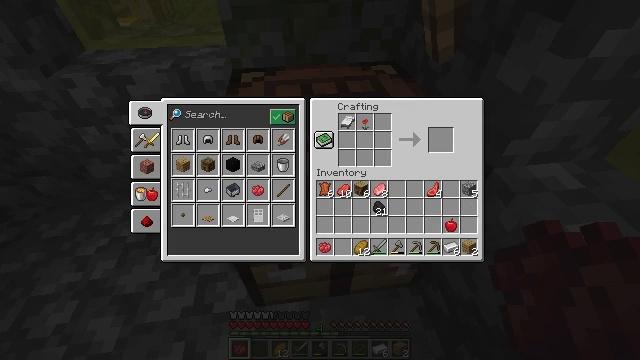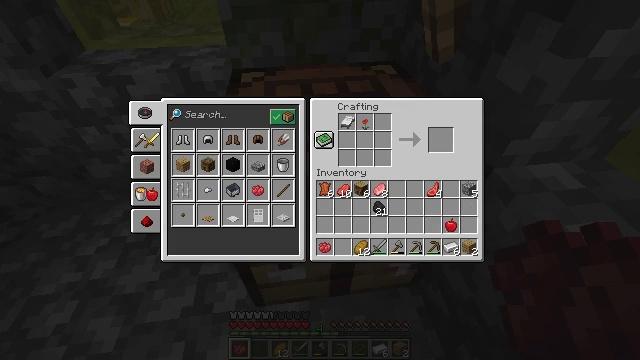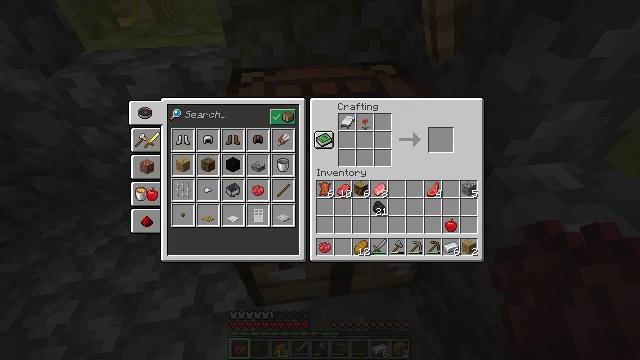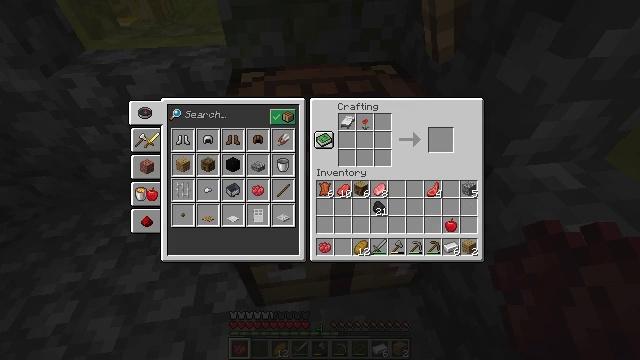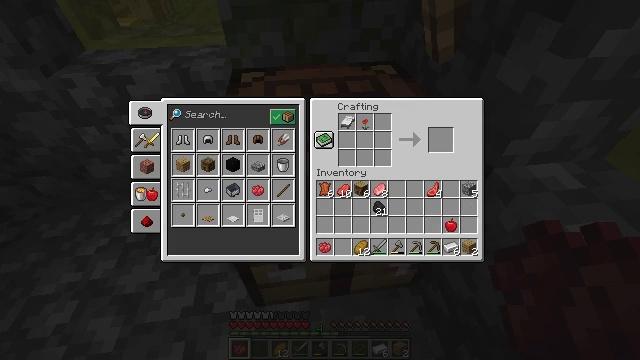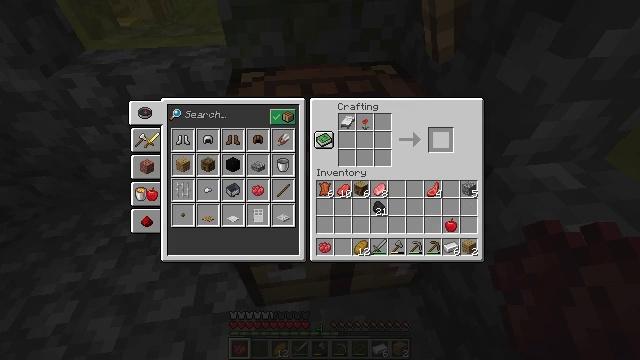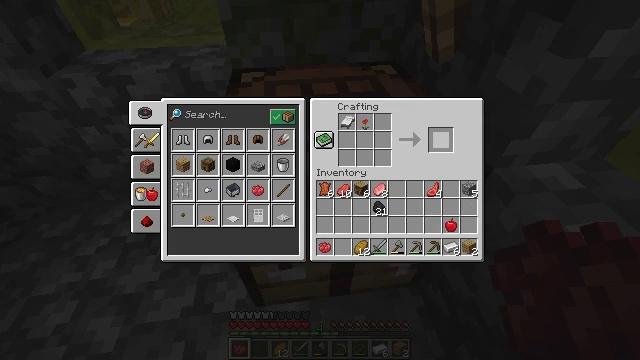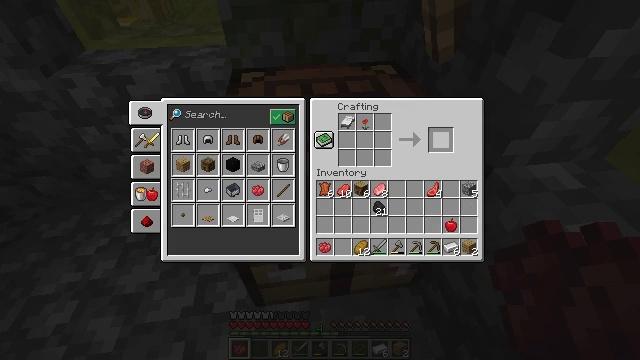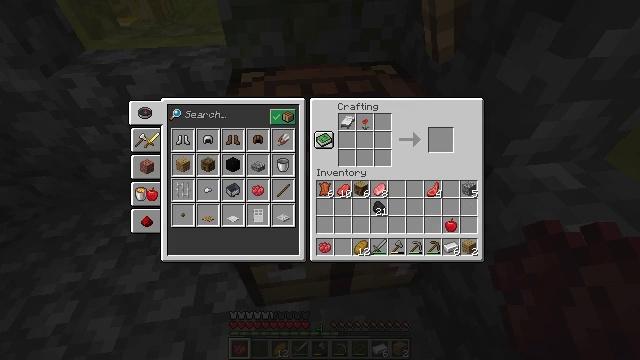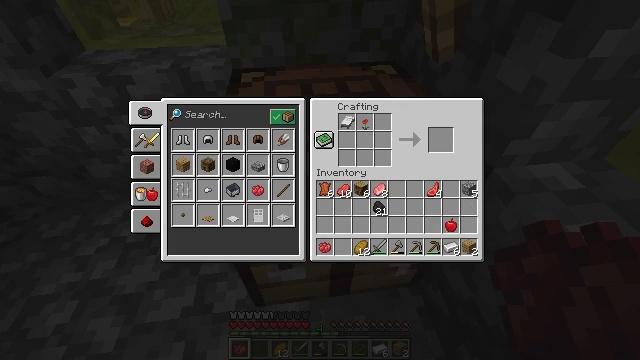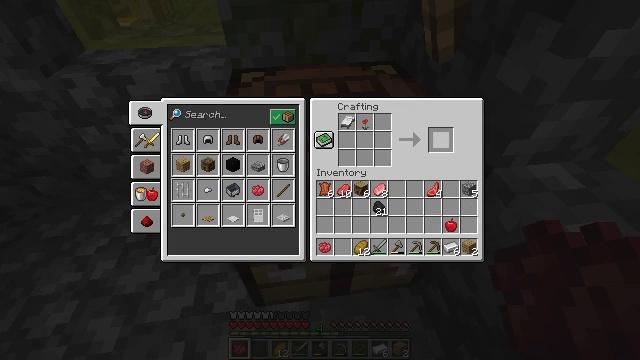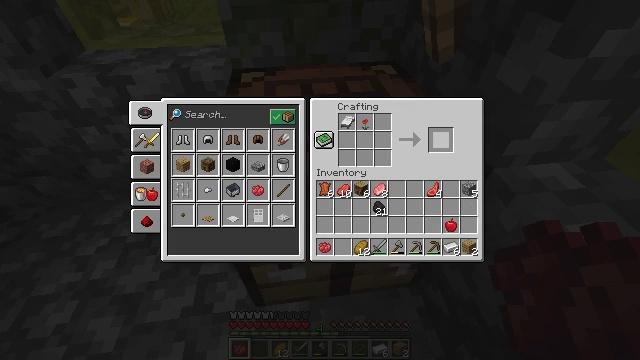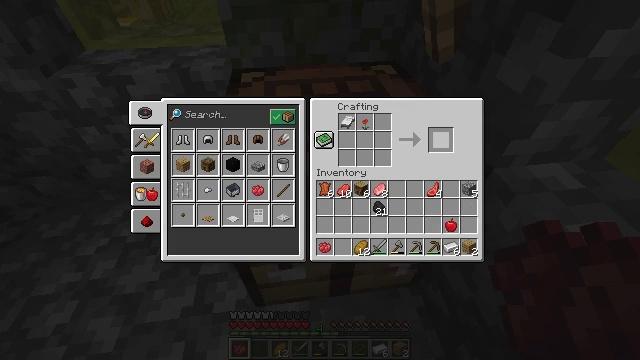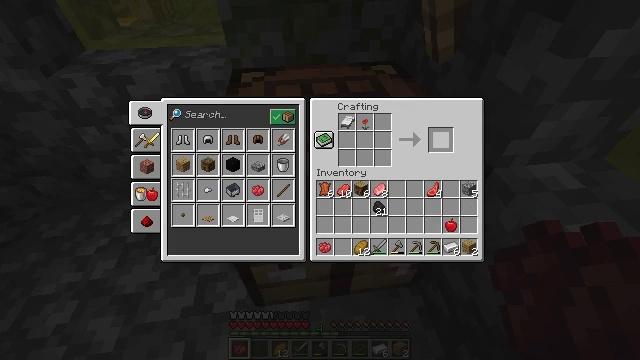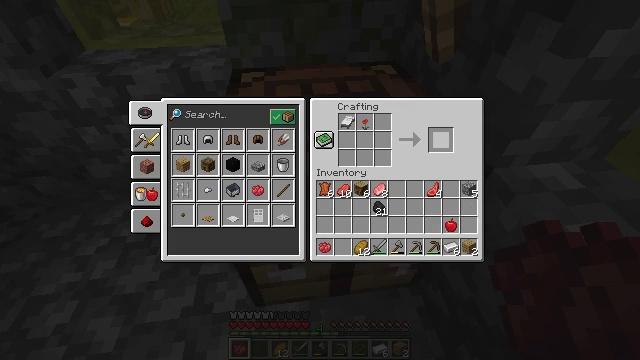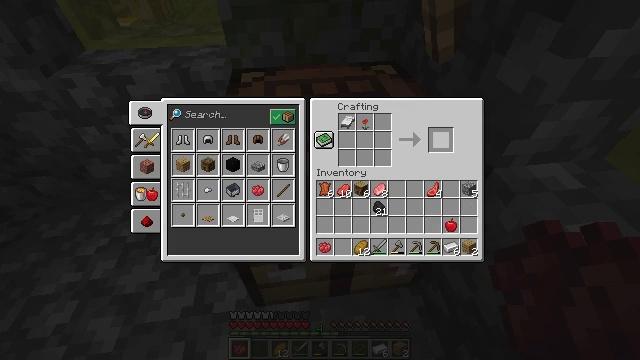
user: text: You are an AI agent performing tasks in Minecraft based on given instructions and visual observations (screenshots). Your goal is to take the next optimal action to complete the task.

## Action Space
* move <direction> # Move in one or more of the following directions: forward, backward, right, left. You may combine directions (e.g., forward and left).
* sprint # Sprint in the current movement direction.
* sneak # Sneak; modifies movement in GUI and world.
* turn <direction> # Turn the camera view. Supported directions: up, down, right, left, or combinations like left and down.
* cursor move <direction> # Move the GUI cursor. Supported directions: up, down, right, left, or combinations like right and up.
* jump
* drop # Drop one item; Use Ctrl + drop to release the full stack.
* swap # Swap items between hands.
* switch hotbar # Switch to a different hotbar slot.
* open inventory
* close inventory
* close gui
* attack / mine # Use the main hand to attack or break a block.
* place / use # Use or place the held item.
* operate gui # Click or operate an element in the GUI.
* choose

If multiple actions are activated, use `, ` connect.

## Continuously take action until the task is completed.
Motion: motion action
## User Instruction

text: Craft a red bed on the crafting table.
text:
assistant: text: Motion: sneak
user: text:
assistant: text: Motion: sneak
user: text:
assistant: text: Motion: sneak
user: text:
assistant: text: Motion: sneak
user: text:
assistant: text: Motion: sneak
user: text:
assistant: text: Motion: sneak
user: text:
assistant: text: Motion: sneak, cursor move left
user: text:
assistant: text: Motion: sneak
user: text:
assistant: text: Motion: sneak
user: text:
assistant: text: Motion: sneak
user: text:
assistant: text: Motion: sneak
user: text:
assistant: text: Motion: sneak, cursor move right
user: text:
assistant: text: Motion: no_op
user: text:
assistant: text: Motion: no_op
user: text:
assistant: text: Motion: no_op
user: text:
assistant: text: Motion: no_op
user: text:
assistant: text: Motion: no_op
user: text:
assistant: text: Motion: no_op
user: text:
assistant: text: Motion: no_op
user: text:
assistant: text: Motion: no_op
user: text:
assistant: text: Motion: cursor move left
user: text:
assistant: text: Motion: no_op
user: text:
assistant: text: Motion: no_op
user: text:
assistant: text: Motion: no_op
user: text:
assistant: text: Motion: cursor move left
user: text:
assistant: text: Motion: cursor move left
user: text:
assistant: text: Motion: no_op
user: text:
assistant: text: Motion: no_op
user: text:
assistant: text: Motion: cursor move down
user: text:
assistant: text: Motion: cursor move down